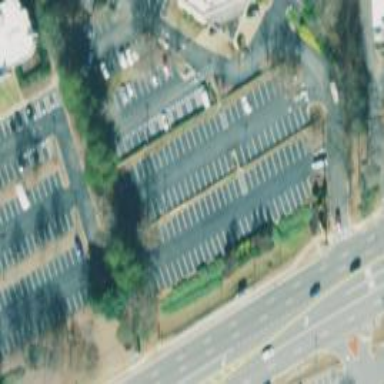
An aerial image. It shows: Parking area with asphalt surface.